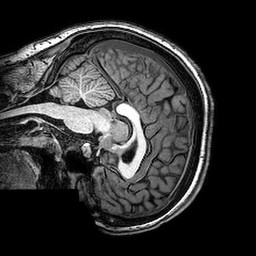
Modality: T1w
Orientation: sagittal
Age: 20
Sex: female
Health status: healthy
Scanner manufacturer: philips
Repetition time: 0.008193 s
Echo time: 0.00376 s